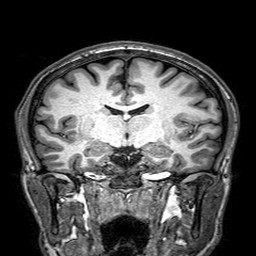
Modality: T1w
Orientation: sagittal
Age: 23
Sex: male
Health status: healthy
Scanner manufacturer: philips
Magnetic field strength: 3 T